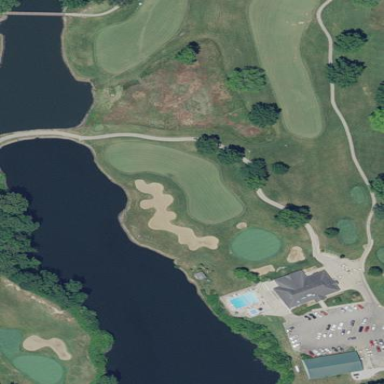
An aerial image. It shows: Golf fairway surrounded by grass.